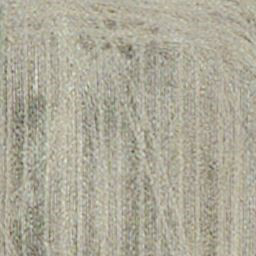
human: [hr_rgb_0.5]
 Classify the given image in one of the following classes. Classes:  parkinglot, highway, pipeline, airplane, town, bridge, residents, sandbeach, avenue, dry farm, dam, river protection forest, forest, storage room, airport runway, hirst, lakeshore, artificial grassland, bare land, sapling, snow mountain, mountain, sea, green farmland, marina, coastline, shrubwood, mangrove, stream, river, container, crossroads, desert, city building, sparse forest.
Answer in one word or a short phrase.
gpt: dry farm